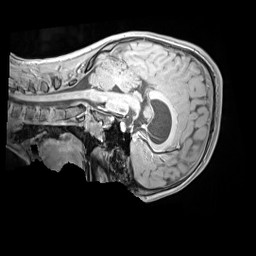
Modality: MP2RAGE
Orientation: sagittal
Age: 11
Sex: male
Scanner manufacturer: siemens
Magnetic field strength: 3 T
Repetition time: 4 s
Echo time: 0.00303 s